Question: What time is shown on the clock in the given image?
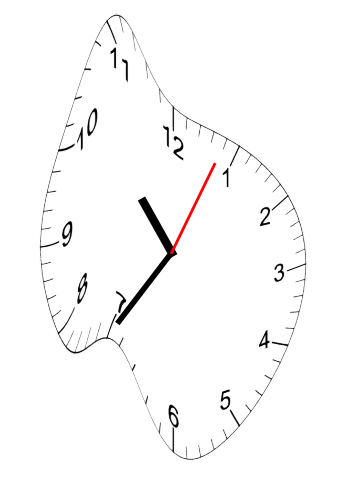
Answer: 10:35:04